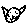
Label: cat